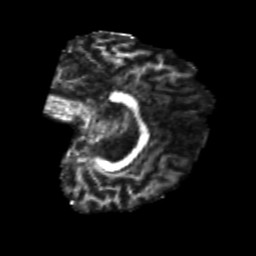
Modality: FA
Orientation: sagittal
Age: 22
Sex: female
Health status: healthy
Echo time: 0.074 s